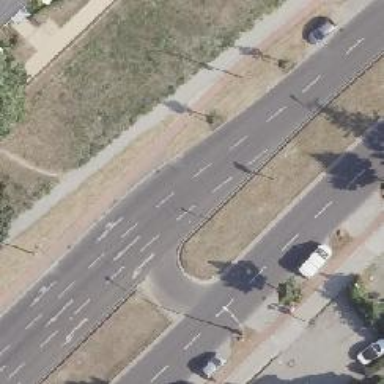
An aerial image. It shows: Asphalt road with lane markings. It is secondary road with dual carriageway.